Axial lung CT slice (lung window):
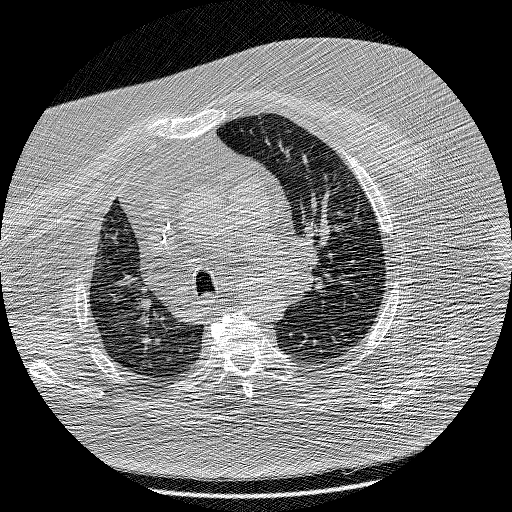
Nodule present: no